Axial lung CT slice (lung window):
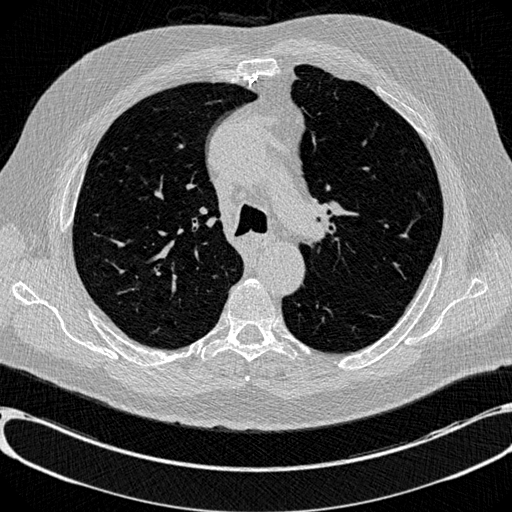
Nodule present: no